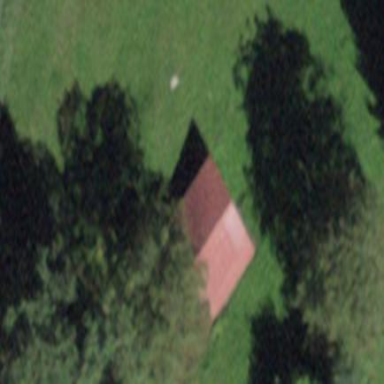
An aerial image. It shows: Cabin is depicted in the image.